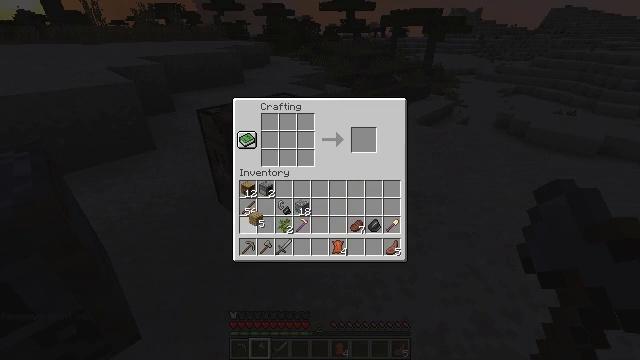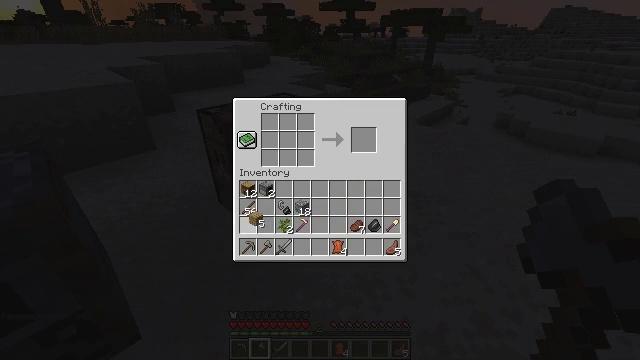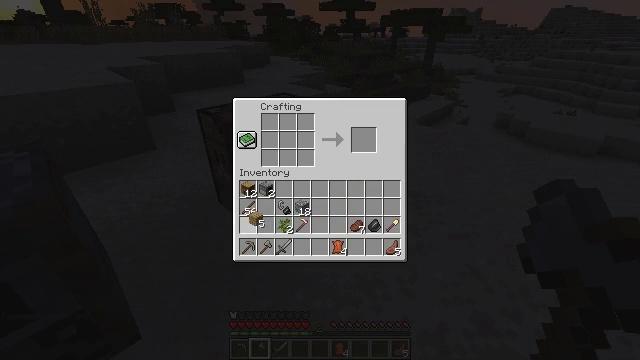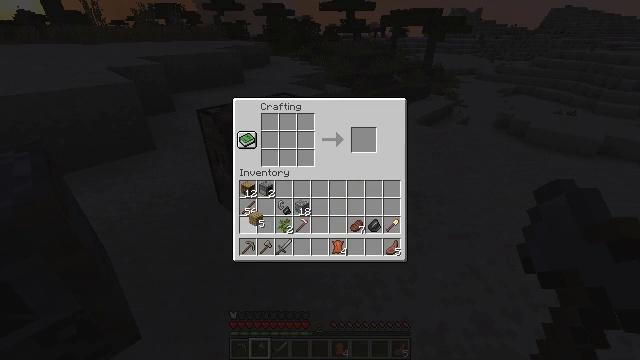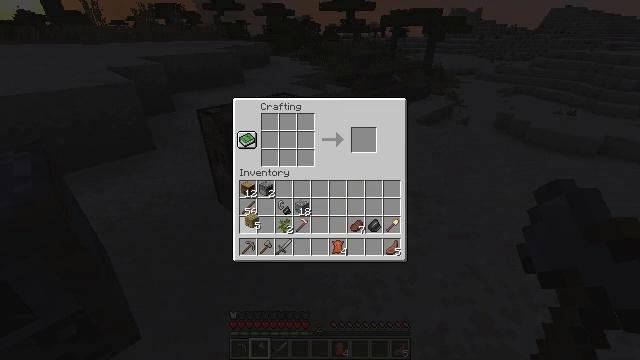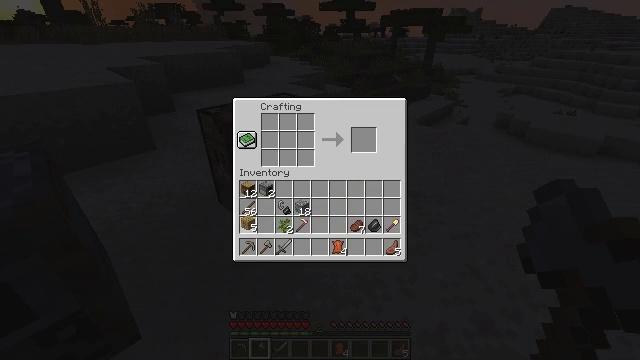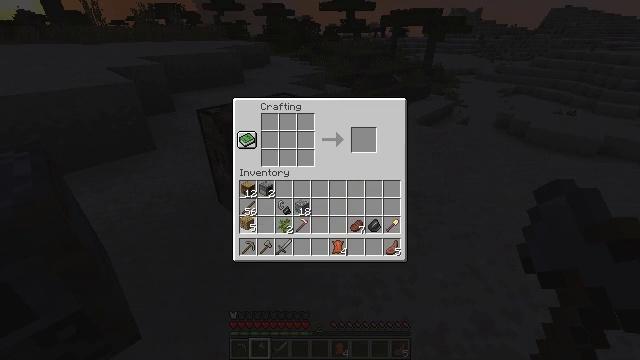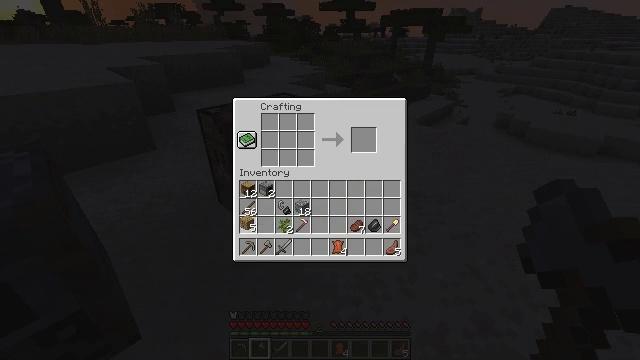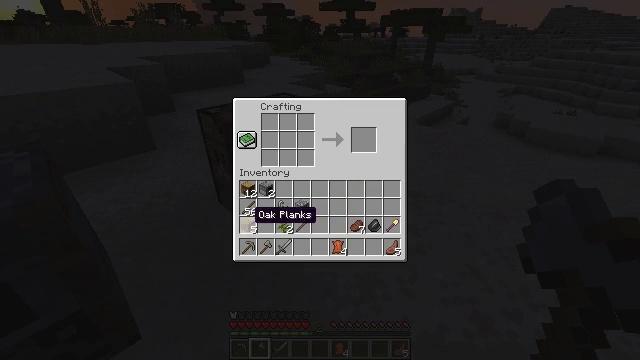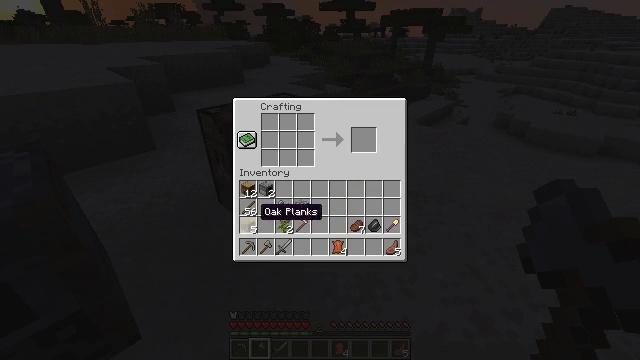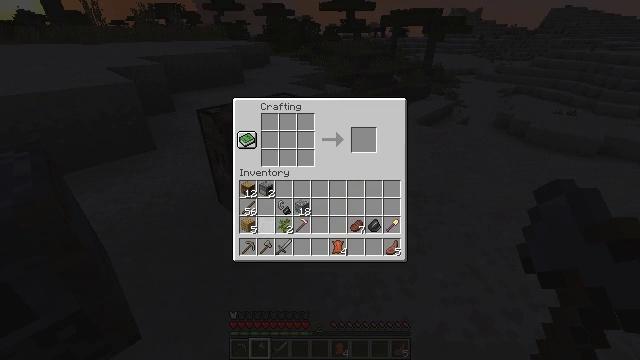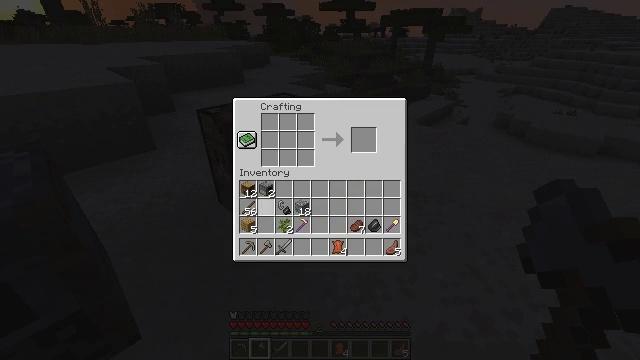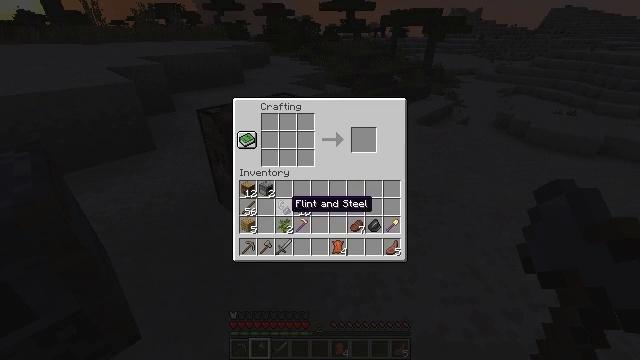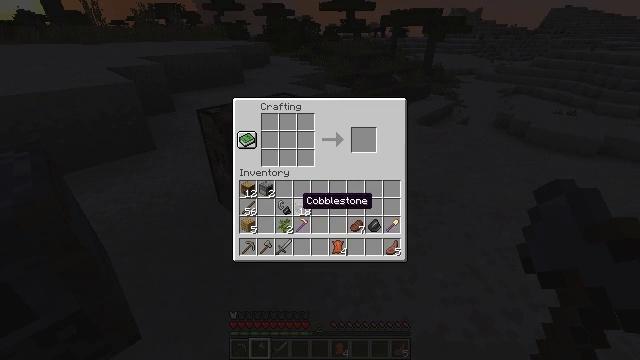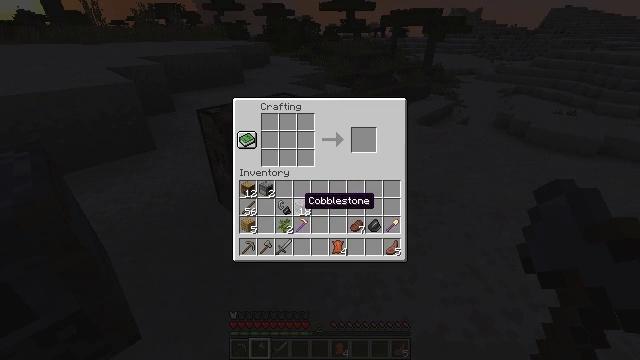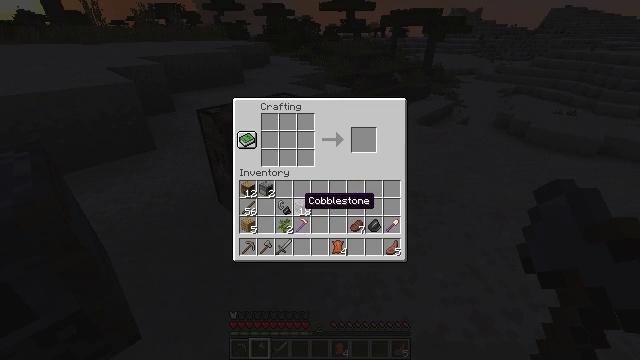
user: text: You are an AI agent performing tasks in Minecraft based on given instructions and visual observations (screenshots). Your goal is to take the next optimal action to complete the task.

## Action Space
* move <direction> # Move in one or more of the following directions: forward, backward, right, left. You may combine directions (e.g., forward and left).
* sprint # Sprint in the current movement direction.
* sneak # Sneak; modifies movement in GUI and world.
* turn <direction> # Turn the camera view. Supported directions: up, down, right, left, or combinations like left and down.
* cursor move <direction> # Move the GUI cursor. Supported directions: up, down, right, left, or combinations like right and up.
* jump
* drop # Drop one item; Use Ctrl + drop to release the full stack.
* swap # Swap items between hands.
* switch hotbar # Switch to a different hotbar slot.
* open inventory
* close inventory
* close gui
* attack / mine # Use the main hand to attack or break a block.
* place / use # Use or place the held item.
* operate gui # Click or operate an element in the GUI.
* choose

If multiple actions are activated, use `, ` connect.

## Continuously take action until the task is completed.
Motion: motion action
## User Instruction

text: Collect the light gray bed.
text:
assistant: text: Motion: no_op
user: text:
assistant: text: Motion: no_op
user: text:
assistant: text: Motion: no_op
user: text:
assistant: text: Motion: no_op
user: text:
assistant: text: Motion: no_op
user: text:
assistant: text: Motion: operate gui
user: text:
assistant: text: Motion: operate gui
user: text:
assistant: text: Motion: no_op
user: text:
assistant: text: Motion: no_op
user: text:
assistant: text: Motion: cursor move right
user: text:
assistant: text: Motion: cursor move right
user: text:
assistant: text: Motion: cursor move right
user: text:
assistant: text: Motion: cursor move right
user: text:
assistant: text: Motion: no_op
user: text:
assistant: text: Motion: no_op
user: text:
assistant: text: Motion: no_op
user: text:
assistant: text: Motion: no_op
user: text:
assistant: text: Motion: no_op
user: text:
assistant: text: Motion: operate gui
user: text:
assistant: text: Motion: operate gui
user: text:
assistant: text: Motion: cursor move left
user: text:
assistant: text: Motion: cursor move left
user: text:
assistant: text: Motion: no_op
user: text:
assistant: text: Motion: no_op
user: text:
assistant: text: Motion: no_op
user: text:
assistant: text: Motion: cursor move right and up
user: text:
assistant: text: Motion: no_op
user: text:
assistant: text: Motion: cursor move right
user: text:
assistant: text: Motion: cursor move right
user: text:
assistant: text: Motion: cursor move right